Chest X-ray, PA view. Patient: 52 years old, sex M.
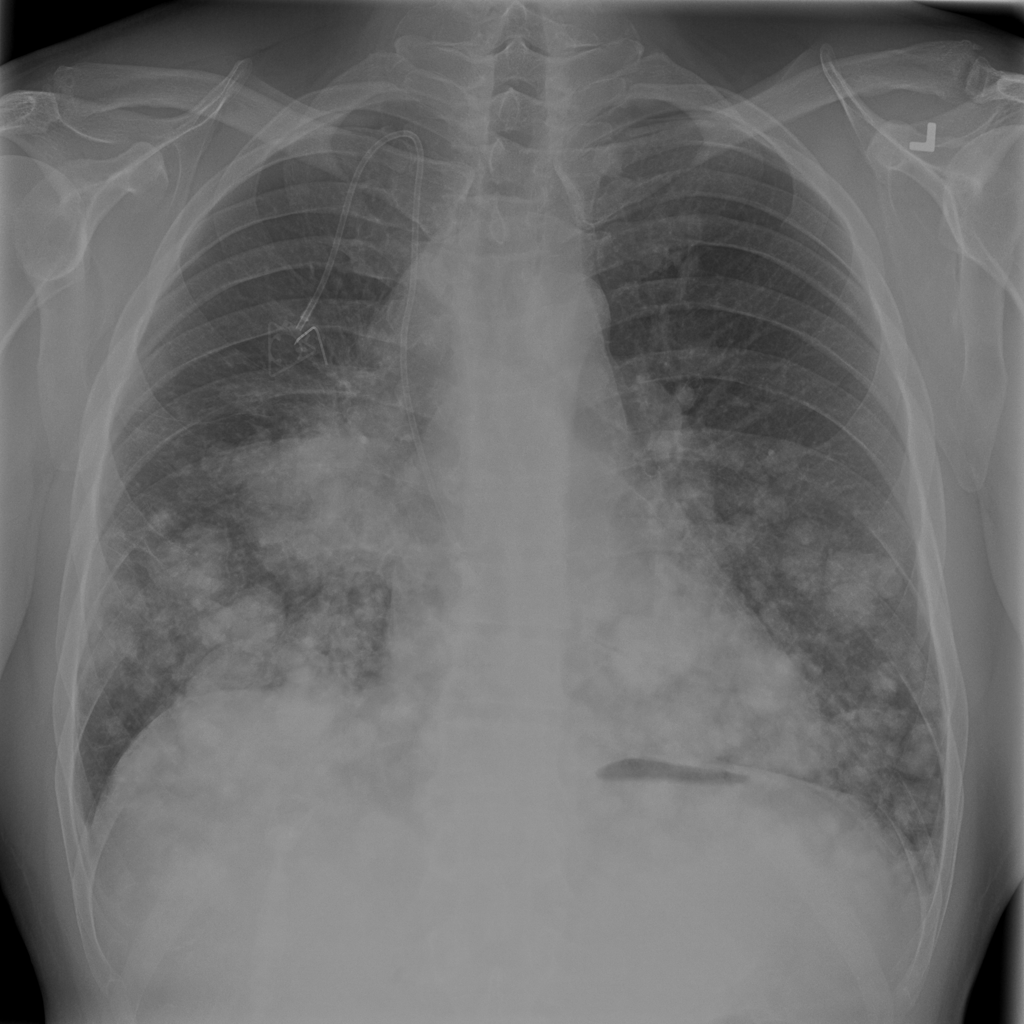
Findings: Mass, Nodule